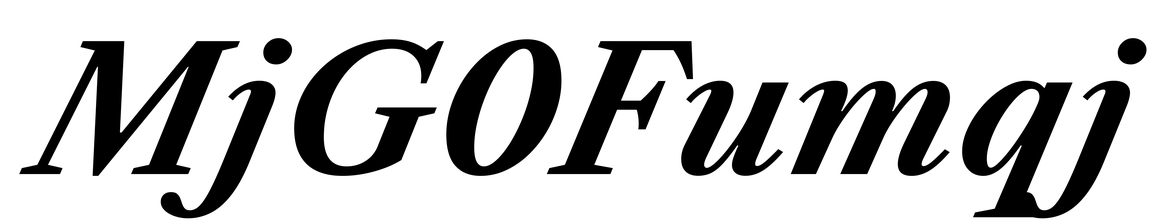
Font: LibreCaslonText-Italic_Bold_Italic